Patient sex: F
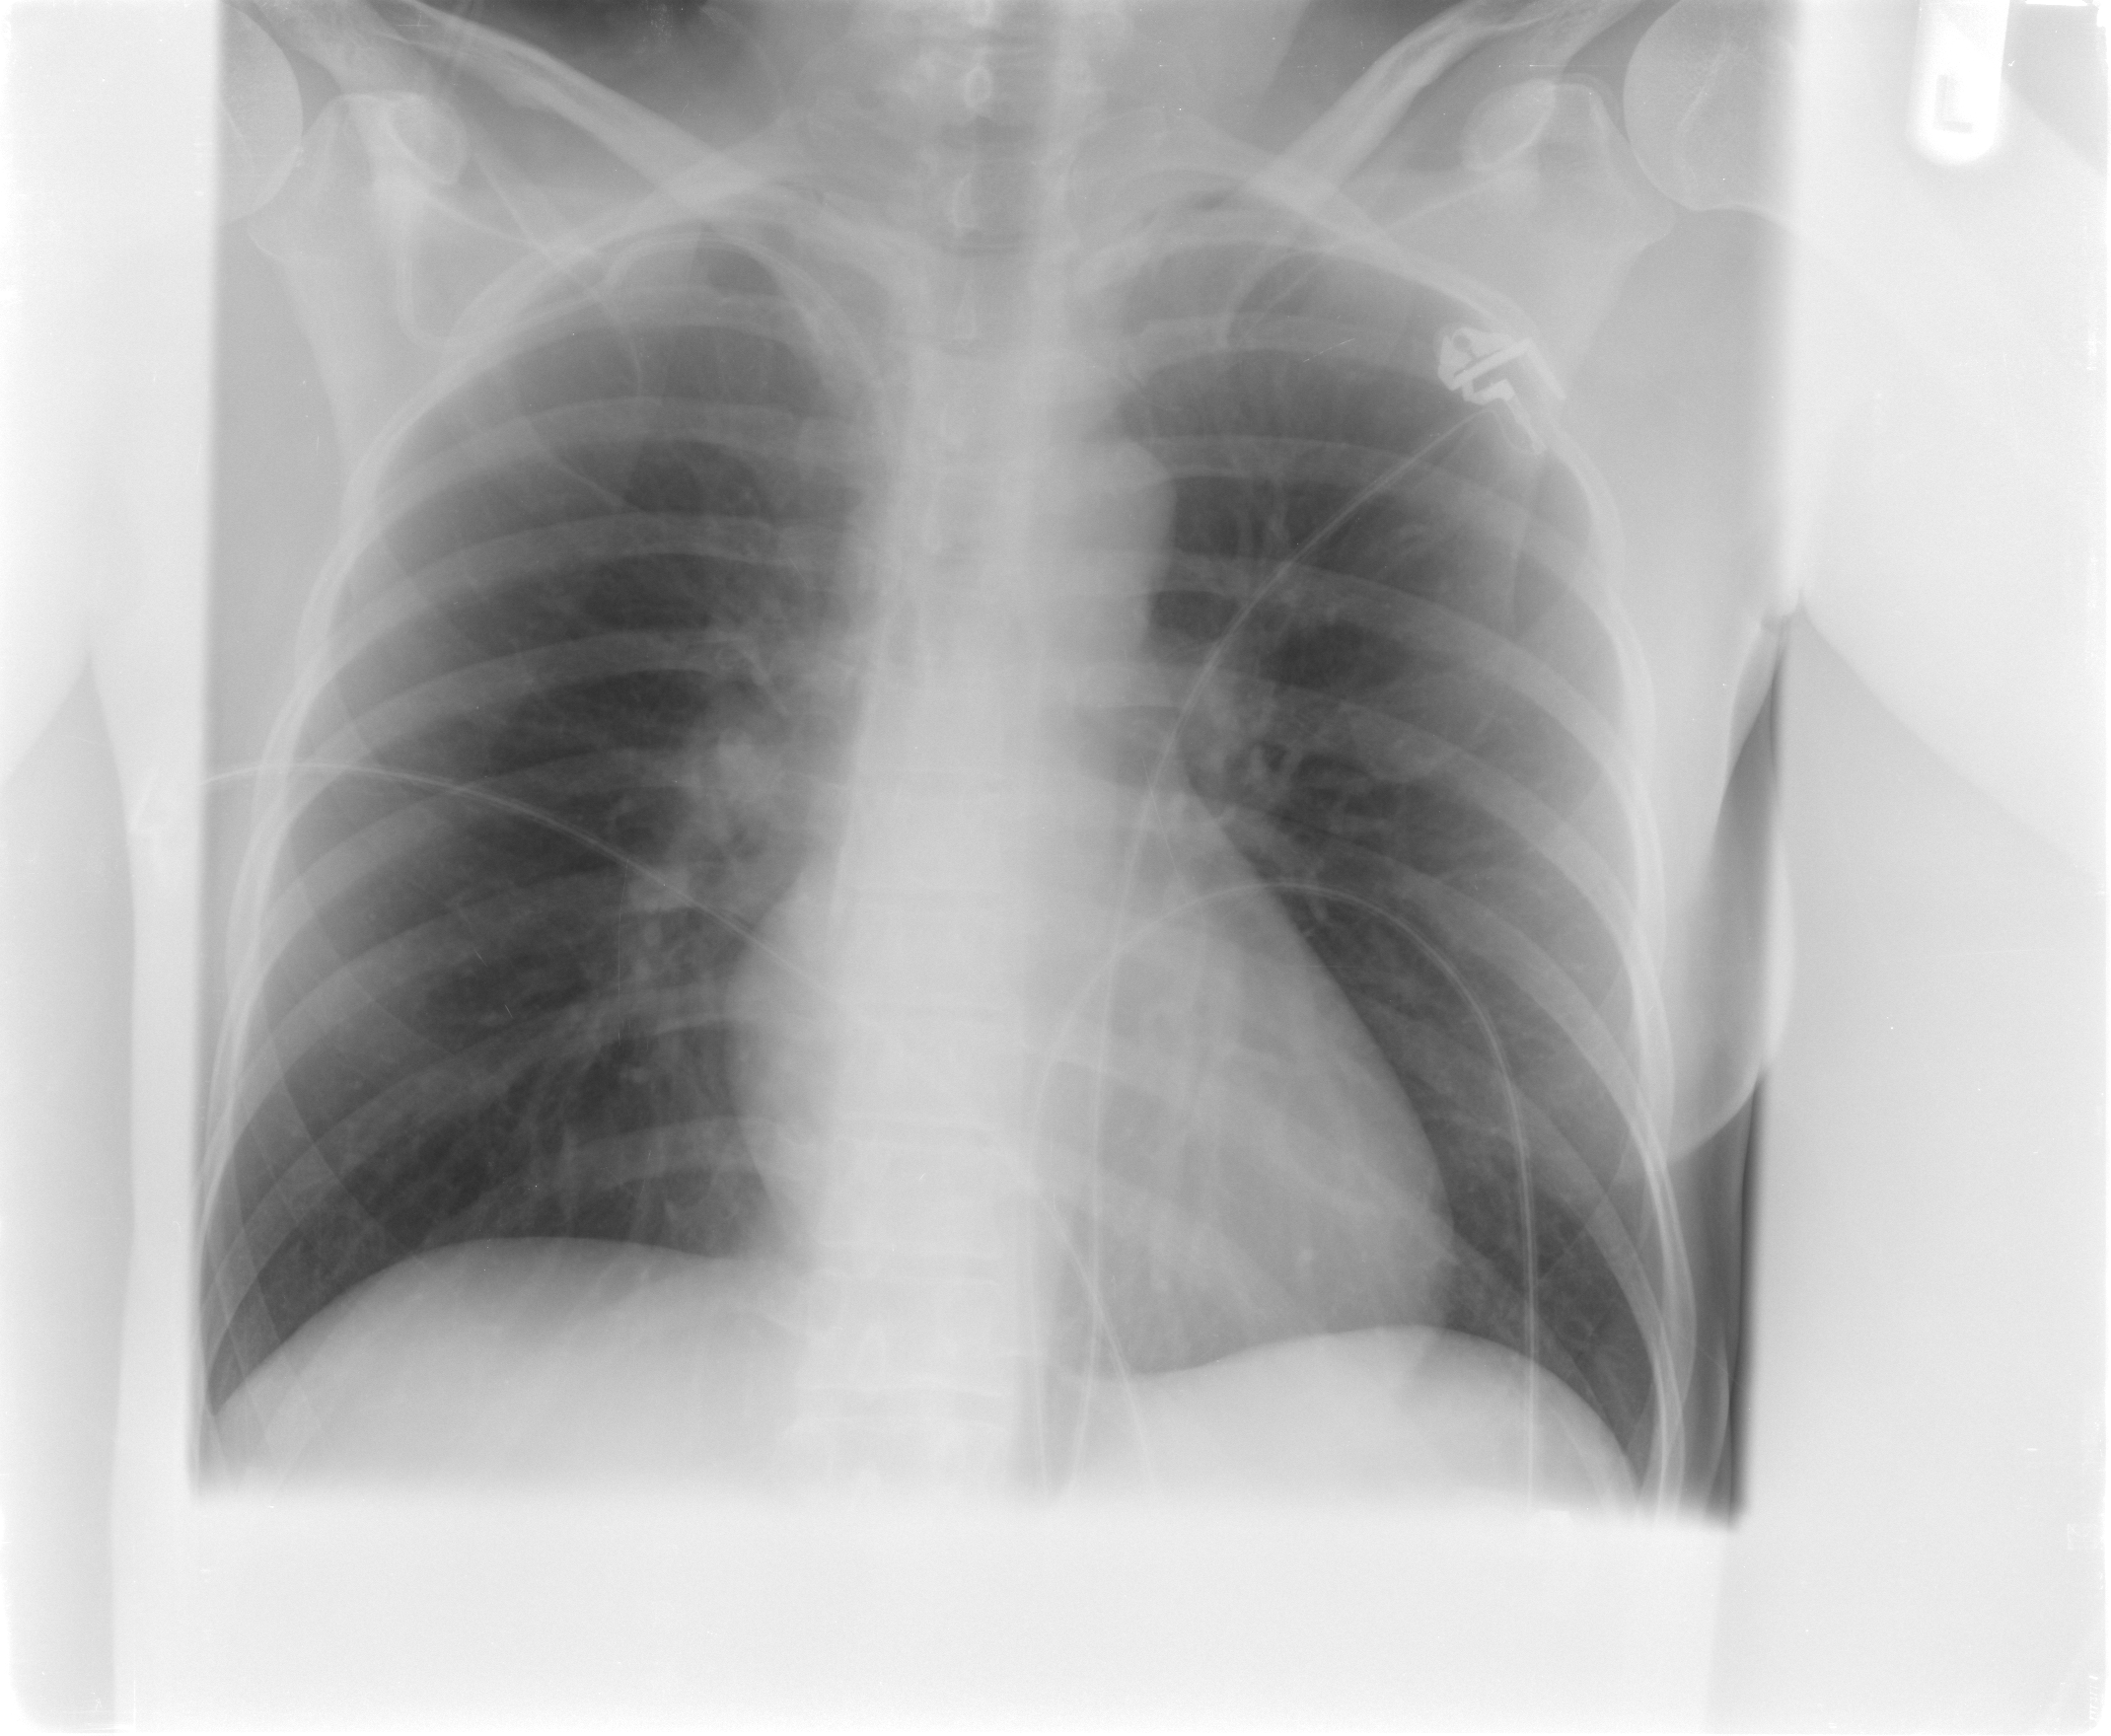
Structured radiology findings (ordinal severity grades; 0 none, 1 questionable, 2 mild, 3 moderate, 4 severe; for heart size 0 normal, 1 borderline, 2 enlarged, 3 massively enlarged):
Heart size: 0
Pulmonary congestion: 2
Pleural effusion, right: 0
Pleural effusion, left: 0
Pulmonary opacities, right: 0
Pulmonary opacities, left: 0
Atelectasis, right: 0
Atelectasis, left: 0